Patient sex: M
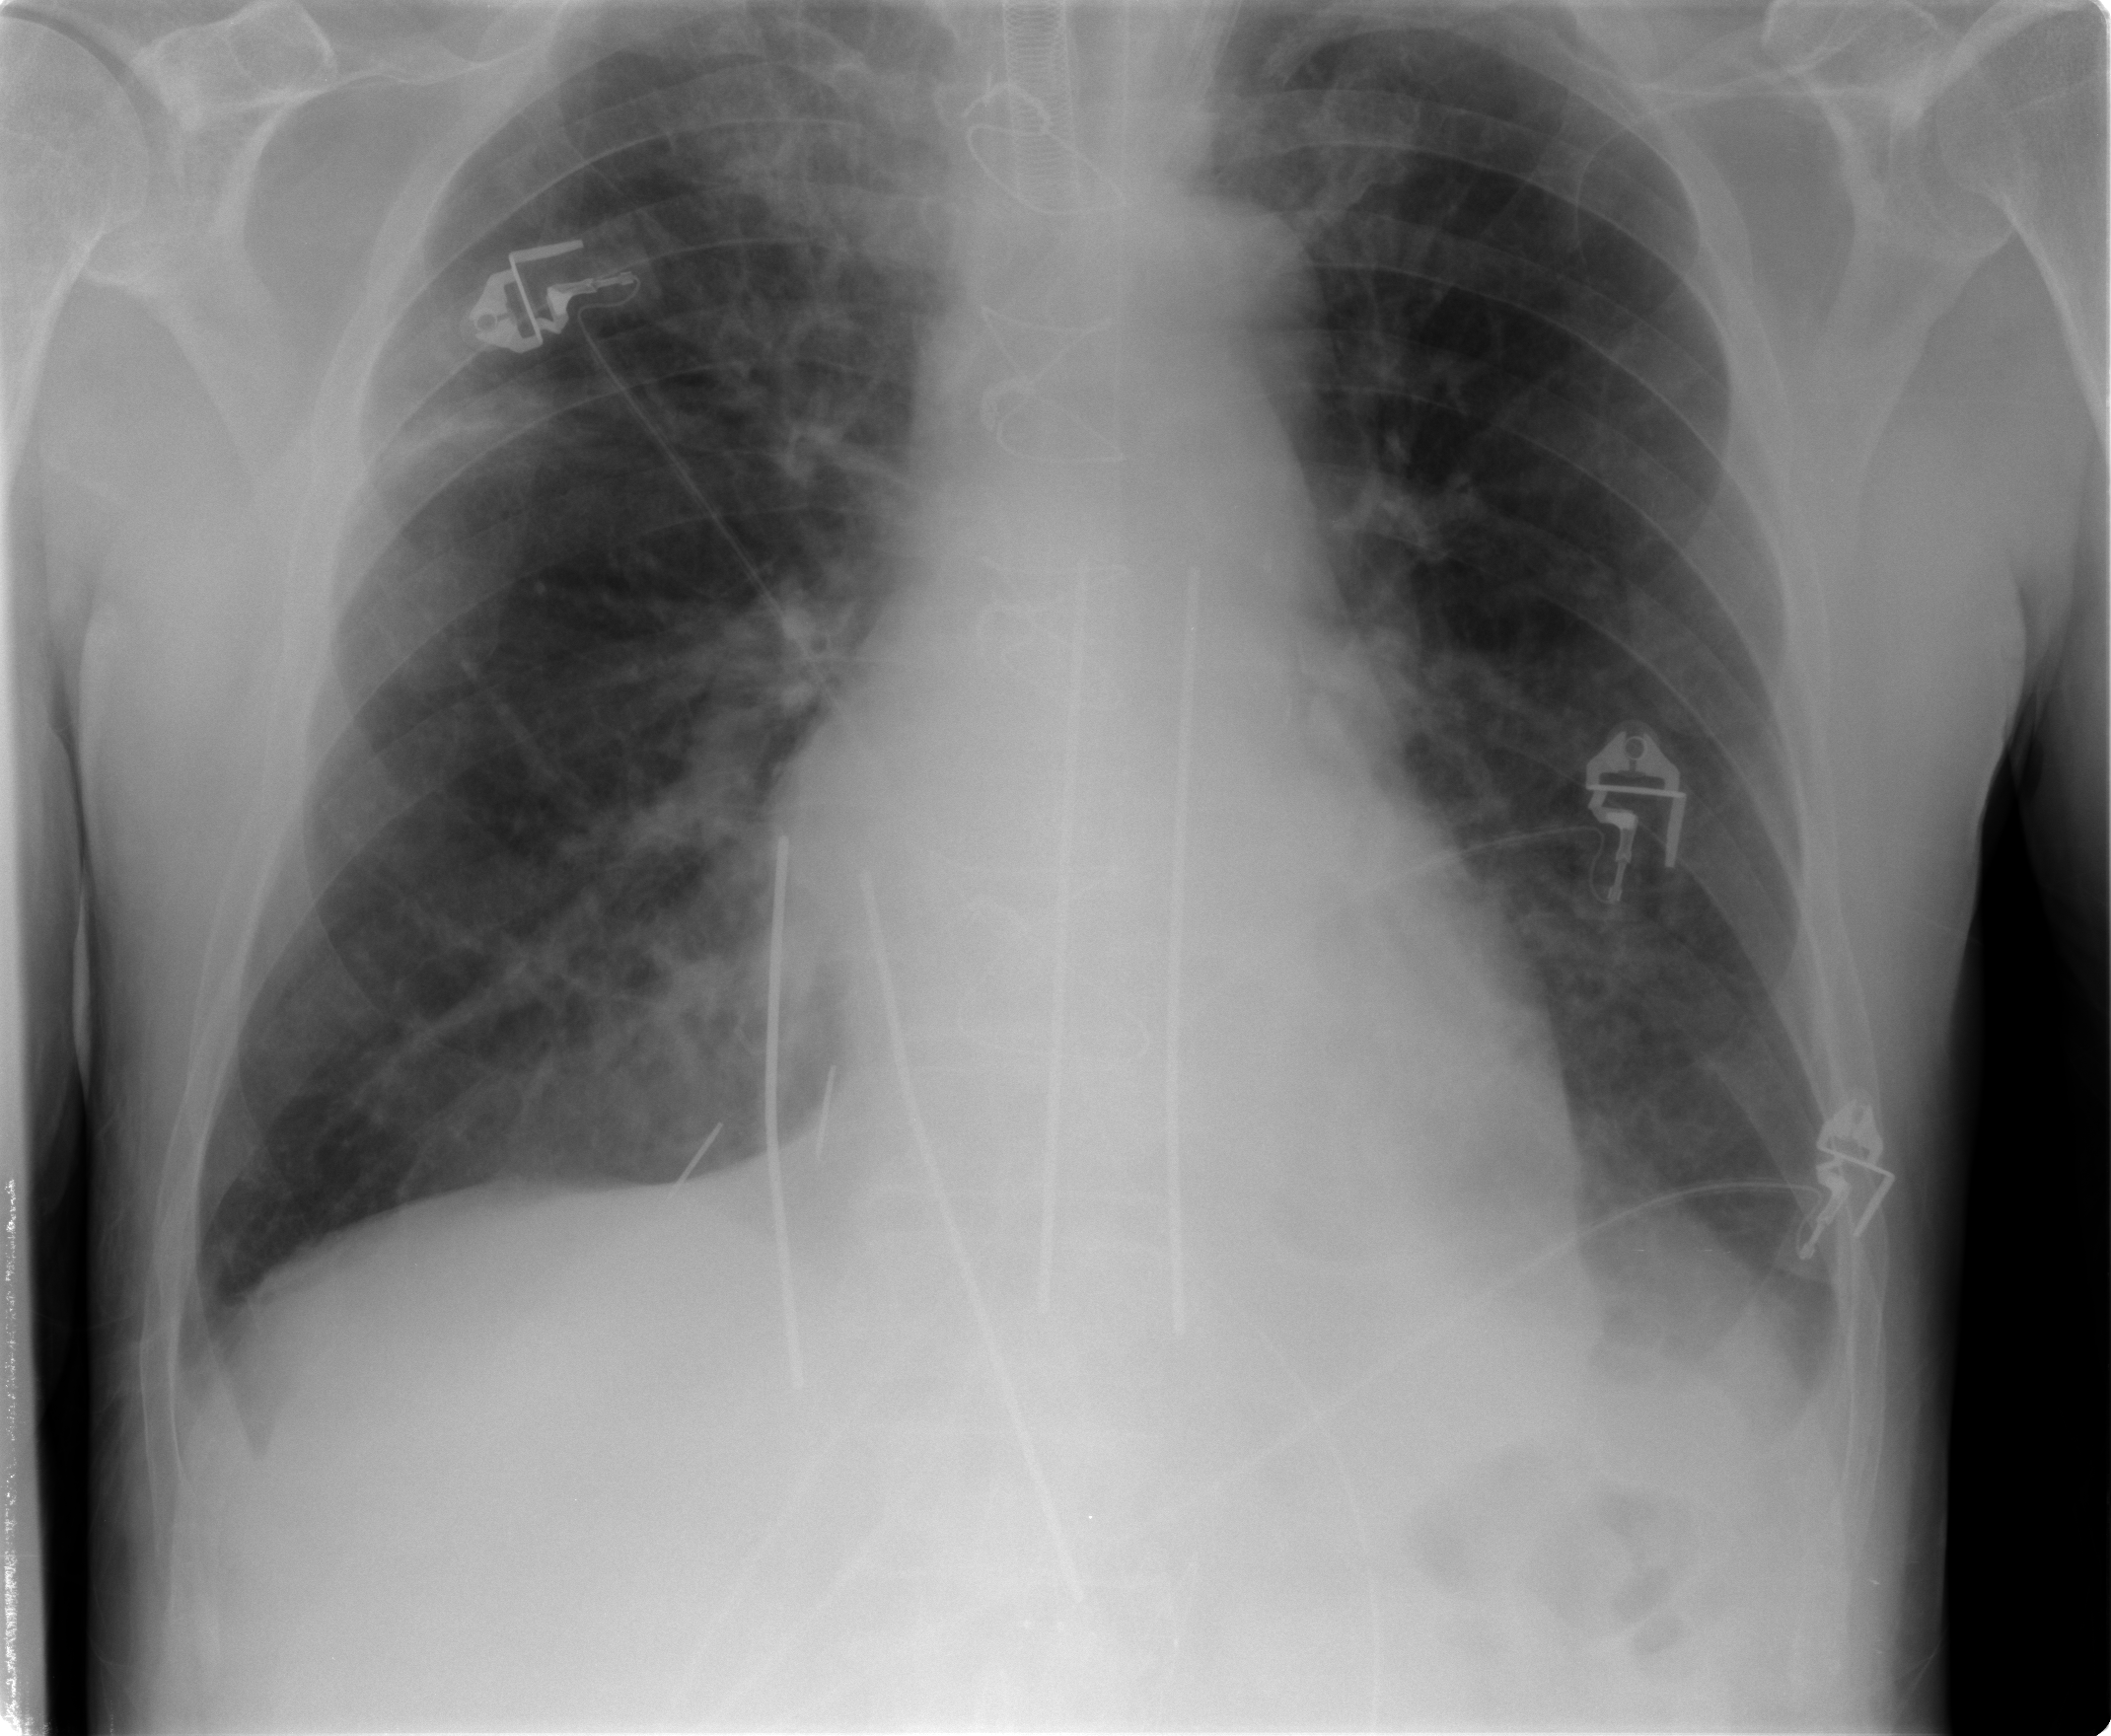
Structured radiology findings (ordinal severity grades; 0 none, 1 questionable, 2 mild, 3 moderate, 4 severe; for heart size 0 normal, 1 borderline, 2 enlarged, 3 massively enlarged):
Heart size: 1
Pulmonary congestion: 2
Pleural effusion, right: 1
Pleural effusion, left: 2
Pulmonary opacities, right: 2
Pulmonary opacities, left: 1
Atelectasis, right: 2
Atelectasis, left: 2